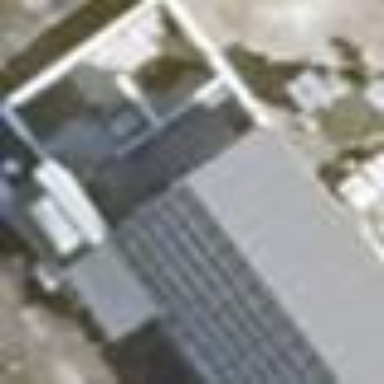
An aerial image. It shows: Gabled building with roof oriented along its structure.